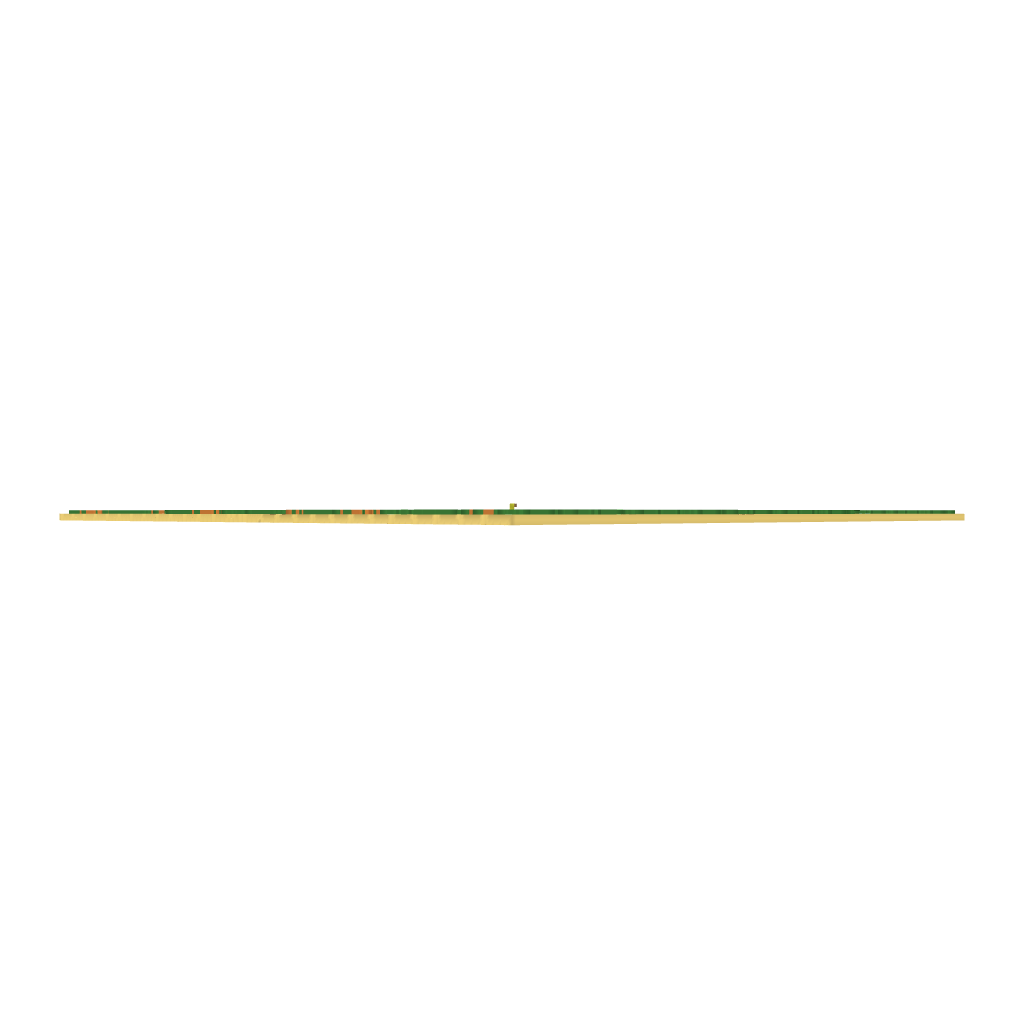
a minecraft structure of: Huge garden bad low quality